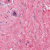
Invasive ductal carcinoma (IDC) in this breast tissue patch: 0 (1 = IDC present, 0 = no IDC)